Field crop: maize
Growth stage: 1
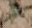
Species: atriplex